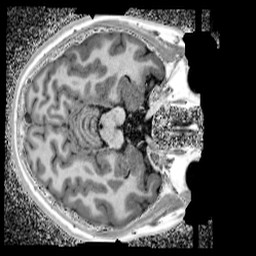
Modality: UNIT1_denoised
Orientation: axial
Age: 14
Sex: female
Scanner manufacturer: siemens
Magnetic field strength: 3 T
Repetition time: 4 s
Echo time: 0.00299 s